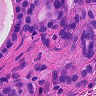
Metastatic tissue present: yes